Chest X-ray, PA view. Patient: 57 years old, sex F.
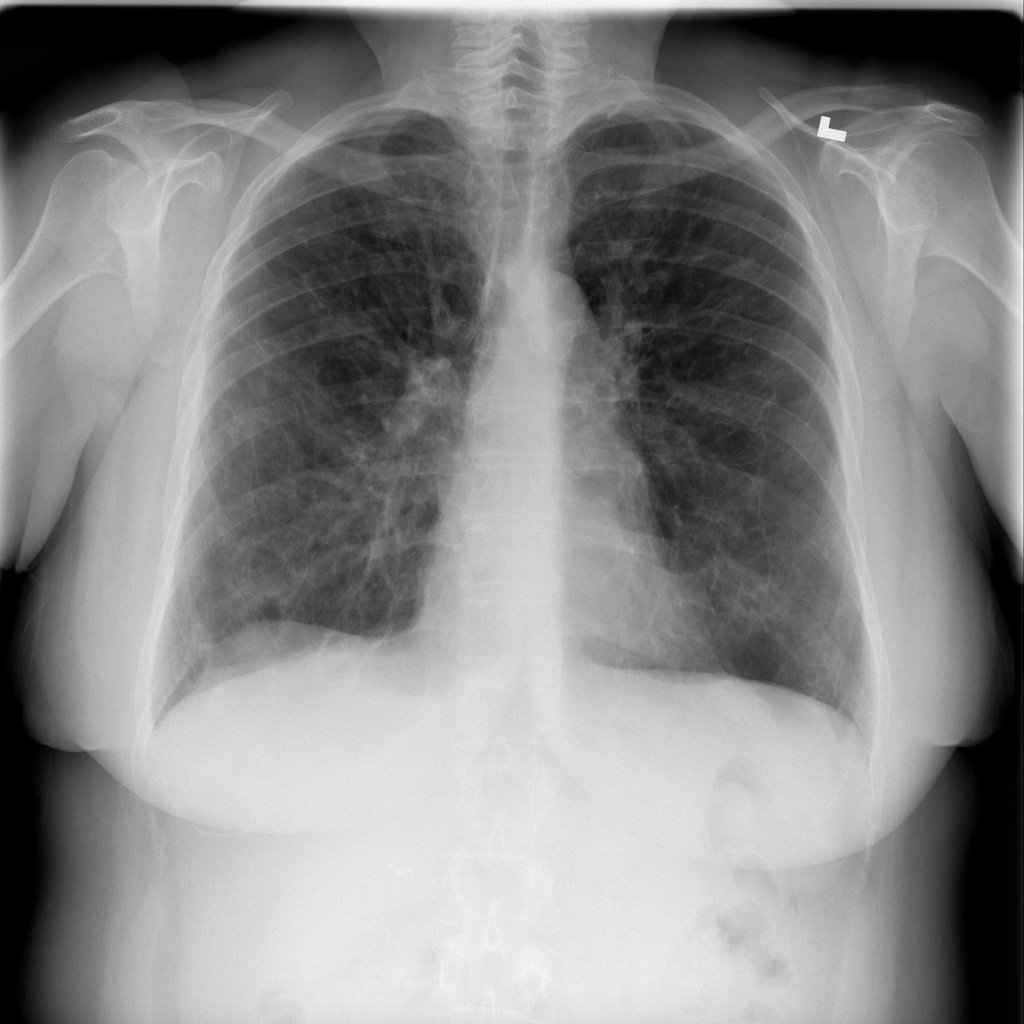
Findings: Pneumothorax